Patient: sex M, age 63
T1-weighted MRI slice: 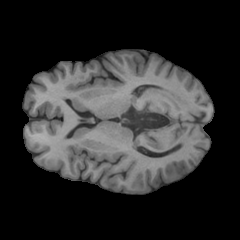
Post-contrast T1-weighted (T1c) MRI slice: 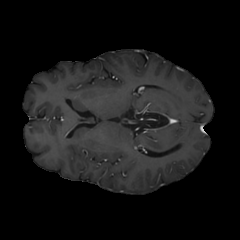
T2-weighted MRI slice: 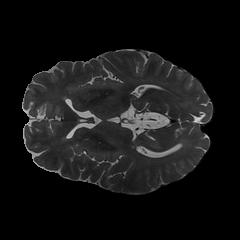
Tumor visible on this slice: no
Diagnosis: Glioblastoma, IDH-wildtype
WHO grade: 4